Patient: sex F, age 66
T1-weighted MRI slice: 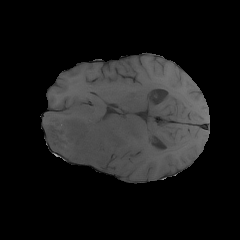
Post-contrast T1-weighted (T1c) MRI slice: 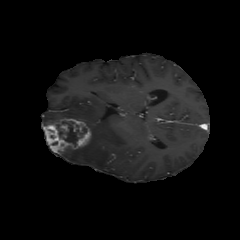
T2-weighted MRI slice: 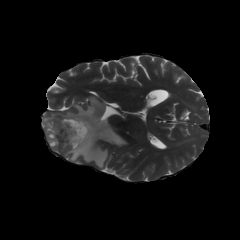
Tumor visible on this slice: yes
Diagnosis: Glioblastoma, IDH-wildtype
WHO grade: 4